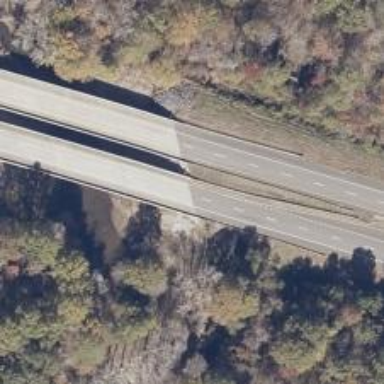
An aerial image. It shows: Trunk highway bridge with dual carriageway.